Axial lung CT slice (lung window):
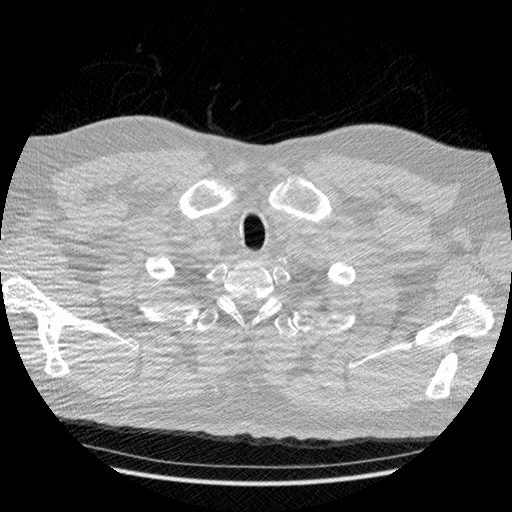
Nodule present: no